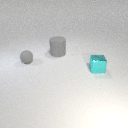
small cyan metal cube in front of small gray rubber sphere